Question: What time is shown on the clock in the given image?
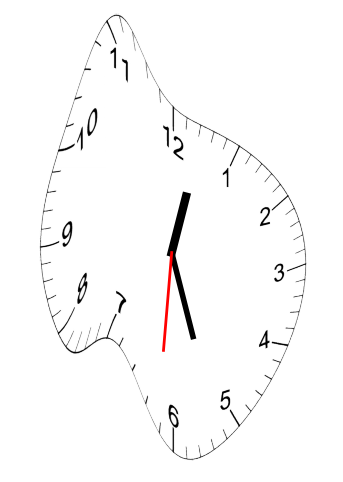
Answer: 12:26:31